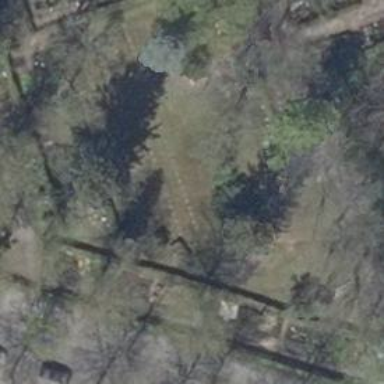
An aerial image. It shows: Historic tomb in the cemetery.